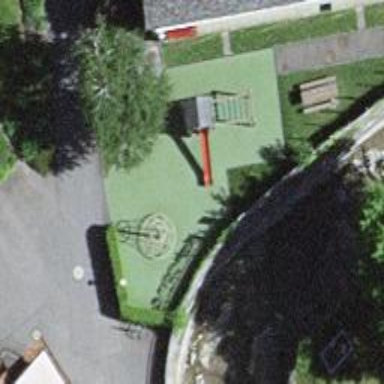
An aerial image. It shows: Playground area for leisure activities on the land.